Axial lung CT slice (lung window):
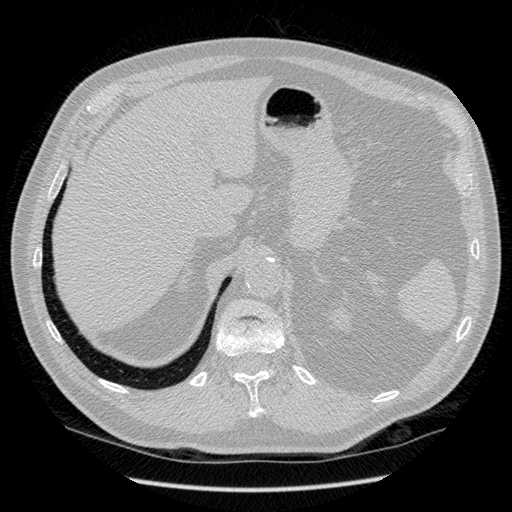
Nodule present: no